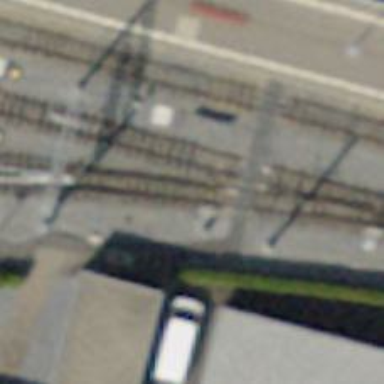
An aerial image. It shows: Railway switch.